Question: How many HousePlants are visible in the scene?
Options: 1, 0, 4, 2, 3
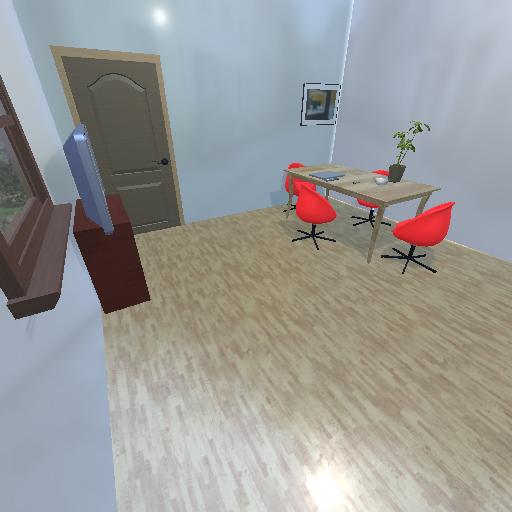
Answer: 1